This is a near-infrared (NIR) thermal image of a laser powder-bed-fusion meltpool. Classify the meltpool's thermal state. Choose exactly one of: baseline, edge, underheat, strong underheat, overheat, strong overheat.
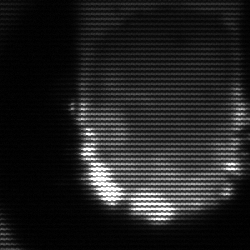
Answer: baseline